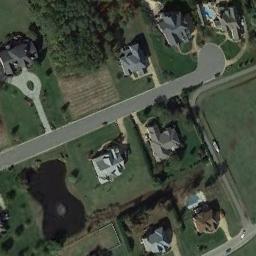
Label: medium_residential